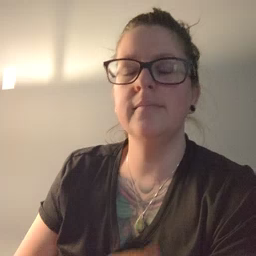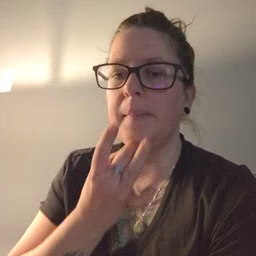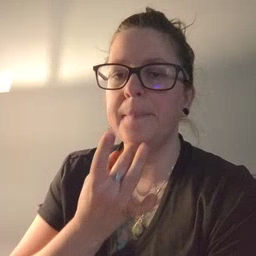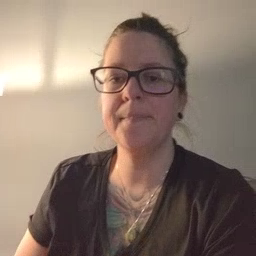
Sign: lamp